Interaction volume radius: 10 \u00c5
Interaction volume height: 25 \u00c5
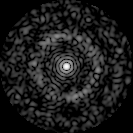
Disorder parameter: 0.8488